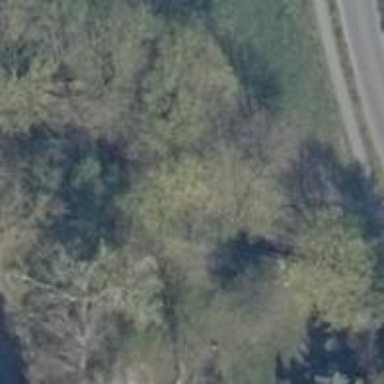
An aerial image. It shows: Row of trees in natural setting.